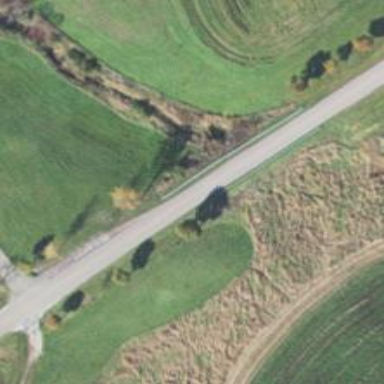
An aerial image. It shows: Culvert tunnel.